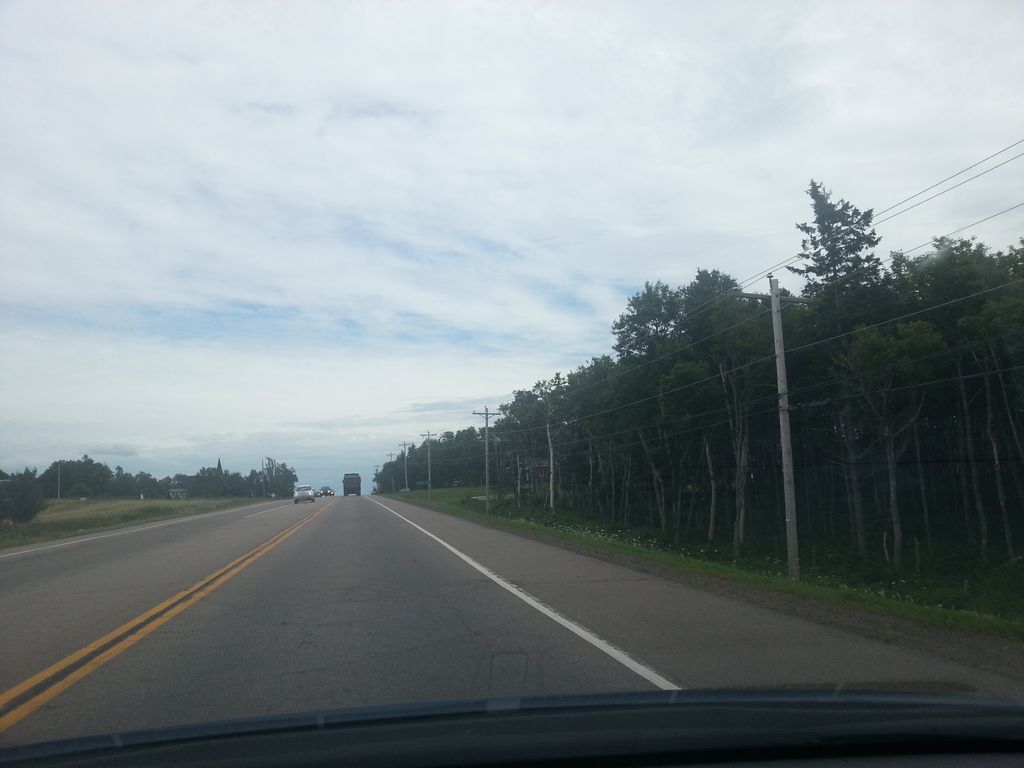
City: charlottetown